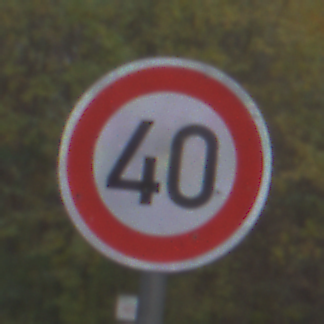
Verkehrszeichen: Geschwindigkeit40
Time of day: SunriseSunset
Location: Outdoor (Nature)
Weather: PartlyCloudy
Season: Autumn
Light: Natural